Question: Any idea why this is happening?

It looks to be happening mainly with apostrophes and hyphens. Any ideas if I can fix this? I pull the data from my database and print it to the page like:
'''
<div class="block">
<?=$details['agenda'] ?>
</div>
'''
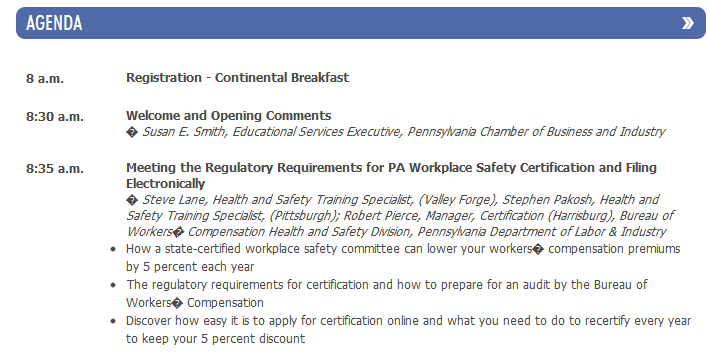
Answer: As other commenters may have mentioned, this is a character encoding problem. If you're lucky, you can force your HTML page to render in UTF-8 and that will resolve it.
Unfortunately, if you're not lucky, you'll discover that the characters are stored in the database in the wrong encoding. Or maybe the database converts them. Or maybe the character encoding data has been destroyed along the path! There's no way of knowing in advance where those characters have been damaged.
The best way I know to fix problems like this is to force every step along your path to follow UTF-8 content encoding. For example, you probably go through steps like this:
1. Content author writes a document in Microsoft Word containing "SmartQuotes"
2. Content author copies-and-pastes into the edit box of a content management system.
3. Content management system saves to the database.
4. Database may or may not store data in Unicode internally - make sure you use nvarchar (or whatever unicode type your database supports).
5. Reading from the database may need to scan for characters.
However, it's very tricky to fix this! A long time ago, I used to have a habit of writing "detect-and-fix" routines like this:
'''
$smartquotes = array(""", """);
str_replace($smartquotes, '"', $mytext);
'''
Of course you know what the problem is - I'd keep discovering new characters I had to fix. Microsoft Word likes to do tons of unusual characters - copyright, registration marks, apostrophes, hyphens, and so on. I'd keep adding to this function, over and over, until I went crazy. So nowadays I just go through my entire content delivery path and force everything to obey UTF-8 rules; that seems to resolve it in most cases.
Good luck!